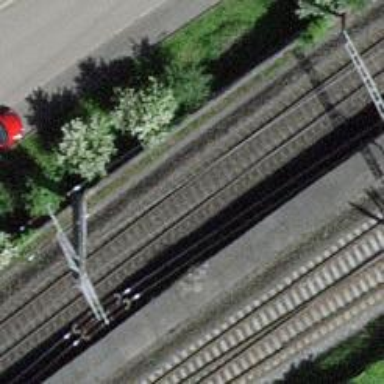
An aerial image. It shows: Single-track railway with electrified contact lines.